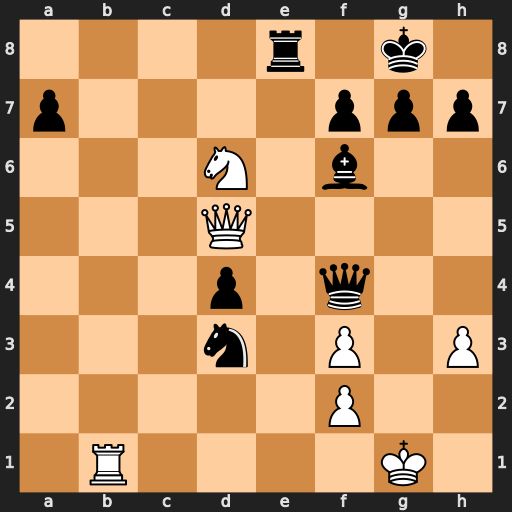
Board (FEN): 4r1k1/p4ppp/3N1b2/3Q4/3p1q2/3n1P1P/5P2/1R4K1
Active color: w
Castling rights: -
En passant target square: -
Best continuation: Qxf7+ Kh8 Qxe8#